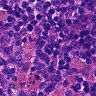
Metastatic tissue present: no